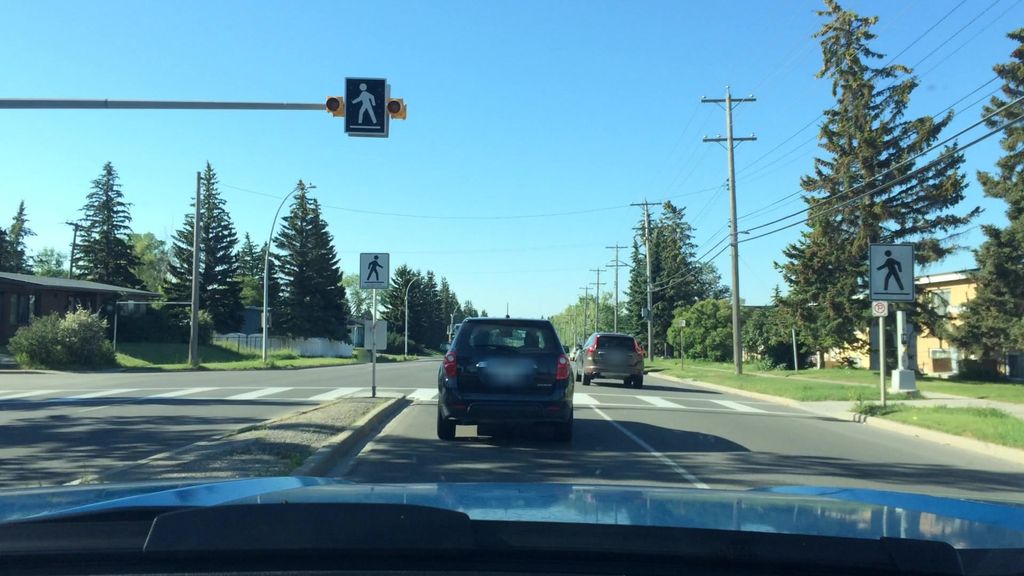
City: calgary